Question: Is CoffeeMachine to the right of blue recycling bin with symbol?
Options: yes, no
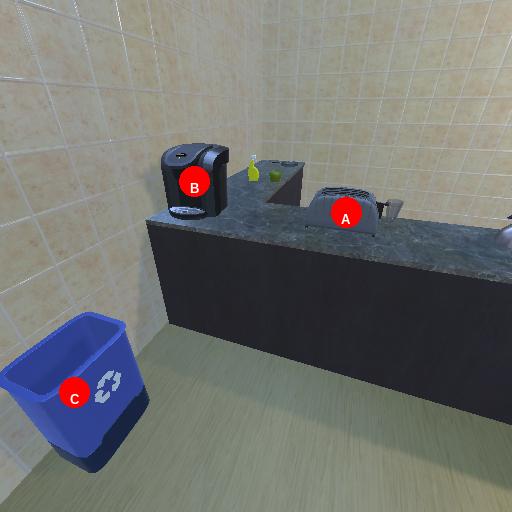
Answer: yes